Aerial crown-view tile of a tropical tree (Barro Colorado Island, Panama), acquired 20250818:
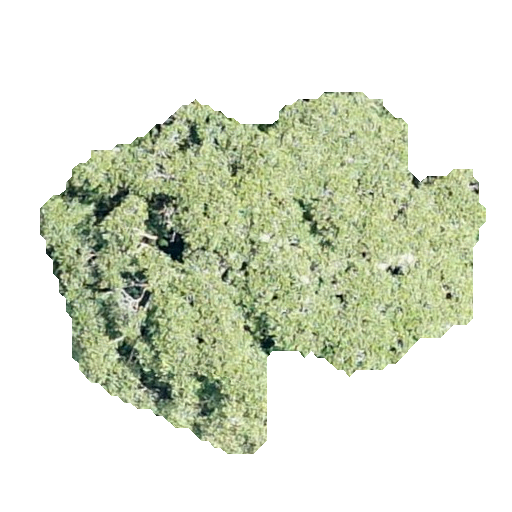
Species: Ficus insipida
GBIF accepted scientific name: Ficus insipida
Crown area: 150.601 m²